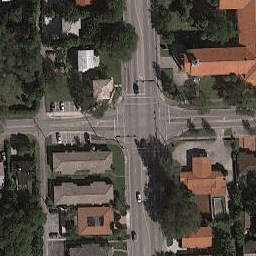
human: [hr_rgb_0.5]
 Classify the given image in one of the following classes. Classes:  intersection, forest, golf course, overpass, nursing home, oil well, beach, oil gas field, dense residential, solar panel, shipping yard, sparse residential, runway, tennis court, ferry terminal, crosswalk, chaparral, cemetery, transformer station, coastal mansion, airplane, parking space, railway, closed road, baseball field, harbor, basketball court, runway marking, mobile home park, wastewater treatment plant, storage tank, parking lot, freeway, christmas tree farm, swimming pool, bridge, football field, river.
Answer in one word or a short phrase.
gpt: intersection